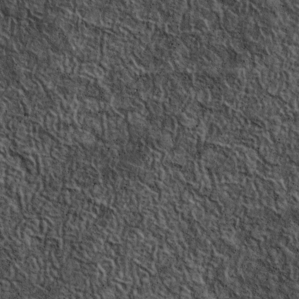
Label: non_frost